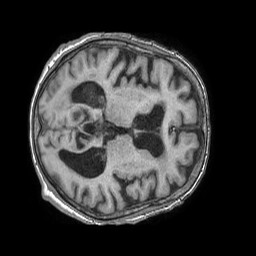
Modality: T1w
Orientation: axial
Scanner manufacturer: philips
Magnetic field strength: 1.5 T
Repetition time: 0.007812 s
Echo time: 0.003603 s